Interaction volume radius: 5 \u00c5
Interaction volume height: 20 \u00c5
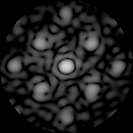
Disorder parameter: 0.4034